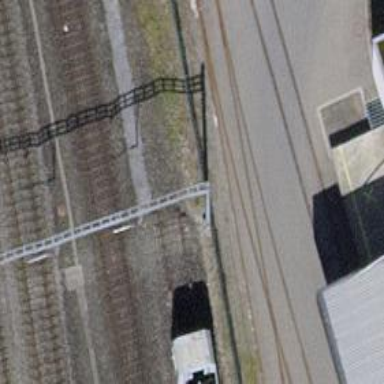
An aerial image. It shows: Railway buffer stop.